Question: I have an app that captures the users signature, myviewcontroller displays the signature capture. I'm attempting to create a rectangle in the center of the screen that is centered for this to happen using CGRect. When I run this I get no errors, but I get the picture below and I can't figure out what is causing this.
Within the CGRect code, I am trying to have the rectangle that is created be centered in the middle of the screen, and the target device is ipad. I've posted both the .h and .m files, the .m file is incomplete as the rest has to do with the code used to capture the signature then save it.
Any help would be appreciated.

//MyViewController.h
'''
#import <UIKit/UIKit.h>
#import <CoreData/CoreData.h>
#import <Foundation/Foundation.h>
@interface MyViewController : UIViewController <UIAlertViewDelegate>
@property (nonatomic, strong) UIImageView *mySignatureImage;
@property (nonatomic, assign) CGPoint lastContactPoint1, lastContactPoint2, currentPoint;
@property (nonatomic, assign) CGRect imageFrame;
@property (nonatomic, assign) BOOL fingerMoved;
@property (nonatomic, assign) float navbarHeight;
@property (nonatomic, assign) UIImageView* imageView;
@property (nonatomic, retain) NSData*image;
@property (strong, nonatomic) NSManagedObjectContext *managedObjectContext;
//Save and cancel buttons
- (IBAction)cancel:(id)sender;
- (IBAction)save:(id)sender;
@end
//MyViewController.m
#import "MyViewController.h"
@interface MyViewController ()
@end
@implementation MyViewController
@synthesize mySignatureImage;
@synthesize lastContactPoint1, lastContactPoint2, currentPoint;
@synthesize imageFrame;
@synthesize fingerMoved;
@synthesize navbarHeight;
@synthesize image;
@synthesize imageView;
- (id)initWithNibName:(NSString *)nibNameOrNil bundle:(NSBundle *)nibBundleOrNil
{
self = [super initWithNibName:nibNameOrNil bundle:nibBundleOrNil];
if (self) {
// Custom initialization
}
return self;
}
- (void)viewDidLoad
{
[super viewDidLoad];
self.view.backgroundColor = [UIColor lightGrayColor];
CGRect imageFrame = CGRectMake(
CGRectGetMidX(self.view.frame) - CGRectGetMidX(imageView.frame),
CGRectGetMidY(self.view.frame) - CGRectGetMidY(imageView.frame),
CGRectGetWidth(imageView.frame),
CGRectGetHeight(imageView.frame));
// //allocate an image view and add to the main view
mySignatureImage = [[UIImageView alloc] initWithImage:nil];
mySignatureImage.frame = imageFrame;
mySignatureImage.backgroundColor = [UIColor whiteColor];
[self.view addSubview:mySignatureImage];
}
'''
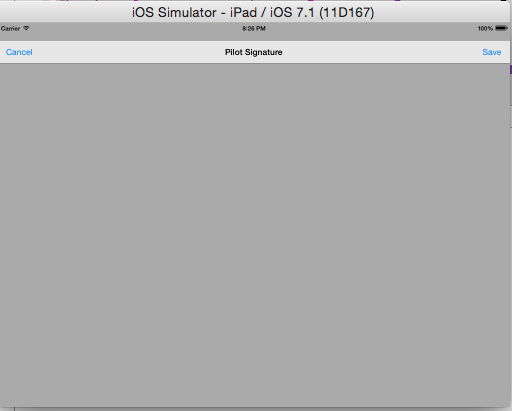
Answer: Move the code (except for '[super viewDidLoad]') in 'viewDidLoad' to a later stage, such as 'viewWillAppear'. During 'viewDidLoad' the layout of the views is not yet complete so their bounds/frames are not yet set to their final values.